Field crop: maize
Growth stage: 1
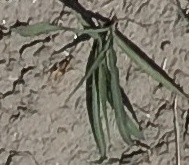
Species: sorghum